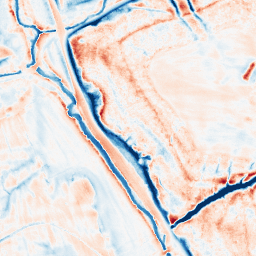
Category: classical
Decomposition family: gaussian_anisotropic
Decomposition parameters: sigma_x: 5
sigma_y: 5
Upsampling method: bicubic
Upsampling parameters: scale: 8
Upsampling scale: 8